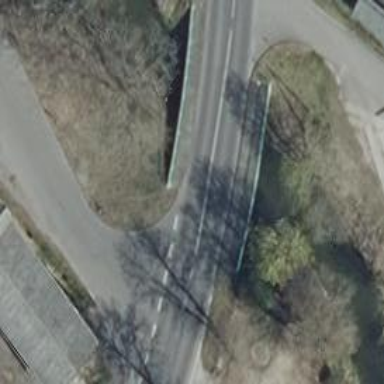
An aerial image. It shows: Secondary road crossing bridge.